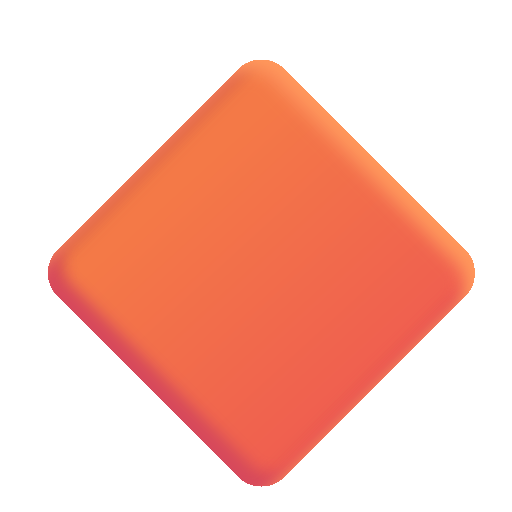
large orange diamond color